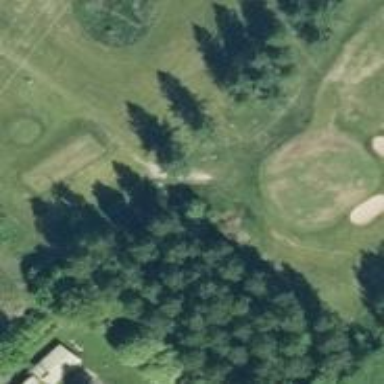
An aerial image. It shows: Golf tee.